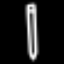
Label: pencil